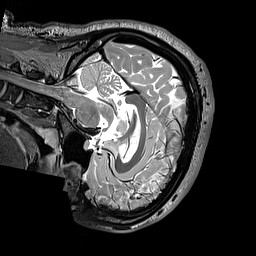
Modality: T2w
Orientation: sagittal
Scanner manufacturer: siemens
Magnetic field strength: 3 T
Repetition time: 3.2 s
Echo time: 0.406 s